Question: I'm new with Spring integration, i want to export some data into 6 CSV files, i used Spring integration it works fine with Single thread, but when i want to implement a multi threading approach i have Error Message "required header not available:", and in 6 files i got only 3 or 2 files generated .

'''
<bean id="taskExecutor"
class="org.springframework.scheduling.concurrent.ThreadPoolTaskExecutor">
<property name="threadFactory" ref="threadFactory" />
<property name="corePoolSize" value="20" />
</bean>
<bean id="threadFactory"
class="com.sqli.hybris.fredhoppersearch.utils.ExportToFredhopperThreadFactory"
scope="tenant">
<constructor-arg
value="#{T(de.hybris.platform.core.Registry).getCurrentTenant()}" />
</bean>
<int:gateway id="indexerGateway" default-request-channel="indexElementChannel"
service-interface="com.sqli.hybris.fredhoppersearch.si.IndexerGateway" />
<int:channel id="indexElementChannel">
<int:dispatcher task-executor="taskExecutor" />
</int:channel>
<!-- <int:channel id="indexElementChannel" /> -->
<int:filter input-channel="indexElementChannel"
output-channel="itemFilteredChannel" ref="dataFilter" method="accept" />
<int:channel id="itemFilteredChannel" />
<int:header-value-router input-channel="itemFilteredChannel"
header-name="mode">
<int:mapping value="FULL" channel="fullChannel" />
<int:mapping value="INCREMENTAL" channel="incrementalChannel" />
<int:mapping value="RUPTURE" channel="deleteChannel" />
</int:header-value-router>
<int:channel id="fullChannel" />
<int:channel id="incrementalChannel" />
<int:channel id="deleteChannel" />
<!-- Data Transformer -->
<int:transformer input-channel="fullChannel"
output-channel="itemTransformedChannel" ref="fullTransformer" method="transform" />
<int:transformer input-channel="incrementalChannel"
output-channel="itemTransformedChannel" ref="incrementalTransformer"
method="transform" />
<int:transformer input-channel="deleteChannel"
output-channel="itemTransformedChannel" ref="deleteTransformer"
method="transform" />
<int:aggregator input-channel="itemTransformedChannel"
method="aggregateData" output-channel="aggregatedChannel"
release-strategy="releaseBean" release-strategy-method="canRelease"
send-timeout="12000" send-partial-result-on-expiry="false"
expire-groups-upon-completion="true">
<bean class="com.sqli.hybris.fredhoppersearch.si.FredhopperDataAggregator"
scope="tenant" />
</int:aggregator>
<int:channel id="aggregatedChannel">
</int:channel>
<int:channel id="itemTransformedChannel" />
<int:header-value-router input-channel="aggregatedChannel"
header-name="mode">
<int:mapping value="FULL" channel="fullExportChannel" />
<int:mapping value="INCREMENTAL" channel="fullExportChannel" />
<int:mapping value="RUPTURE" channel="fullExportChannel" />
</int:header-value-router>
<int:channel id="fullExportChannel" />
<int:service-activator input-channel="fullExportChannel"
ref="fullIndexer" method="index" />
<bean id="dataFilter"
class="com.sqli.hybris.fredhoppersearch.si.FredhopperDataFilter"
scope="tenant" />
<alias name="defaultReleaseBean" alias="releaseBean" />
<bean id="defaultReleaseBean"
class="com.sqli.hybris.fredhoppersearch.si.FredhopperReleaseStrategy"
scope="tenant" />
'''
but when i try to make it to run in multithreading.
i have these message
'''
org.springframework.integration.MessageHandlingException: java.lang.IllegalArgumentException: required header not available: exporterConfig
at org.springframework.integration.handler.MethodInvokingMessageProcessor.processMessage(MethodInvokingMessageProcessor.java:76)
at org.springframework.integration.handler.ServiceActivatingHandler.handleRequestMessage(ServiceActivatingHandler.java:64)
at org.springframework.integration.handler.AbstractReplyProducingMessageHandler.handleMessageInternal(AbstractReplyProducingMessageHandler.java:97)
at org.springframework.integration.handler.AbstractMessageHandler.handleMessage(AbstractMessageHandler.java:73)
at org.springframework.integration.dispatcher.UnicastingDispatcher.doDispatch(UnicastingDispatcher.java:114)
at org.springframework.integration.dispatcher.UnicastingDispatcher.dispatch(UnicastingDispatcher.java:101)
'''
I tried also to change scop of spring beans to prototype but it didn't work ,
Any idea ,
Thanks for your help,
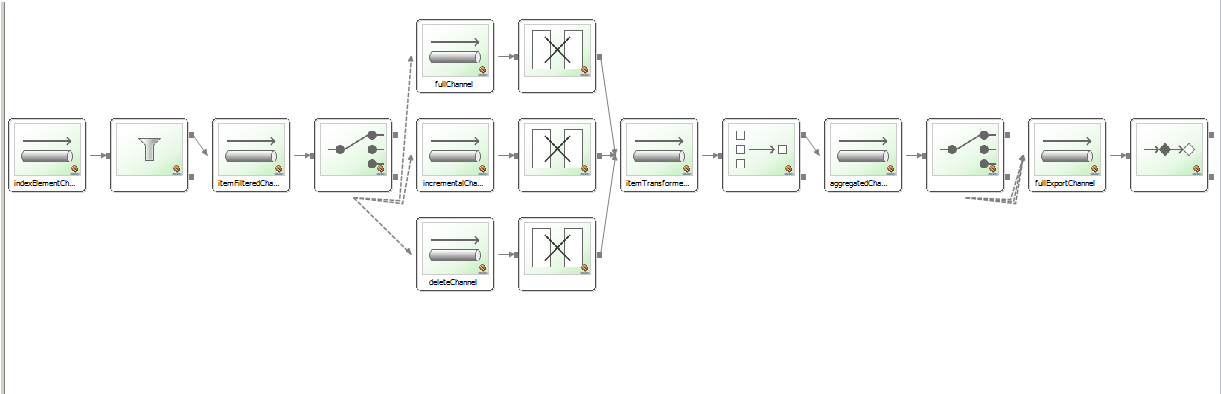
Answer: > java.lang.IllegalArgumentException: required header not available: exporterConfig
This Exception is thrown by 'MessagingMethodInvokerHelper', when you use '@Header' for one of method argument. And in your case it is to 'ServiceActivatingHandler'.
So, some of your '<int:service-activator>' use that annotation to extract a value from header for that a method argument, but you Message doesn't have that header withih 'MessageHeaders'. And I don't see a place where you put that header to the Message.
Or just mark it as '@Header(required = false)', or try to figure out, where you don't provide 'exporterConfig' header.